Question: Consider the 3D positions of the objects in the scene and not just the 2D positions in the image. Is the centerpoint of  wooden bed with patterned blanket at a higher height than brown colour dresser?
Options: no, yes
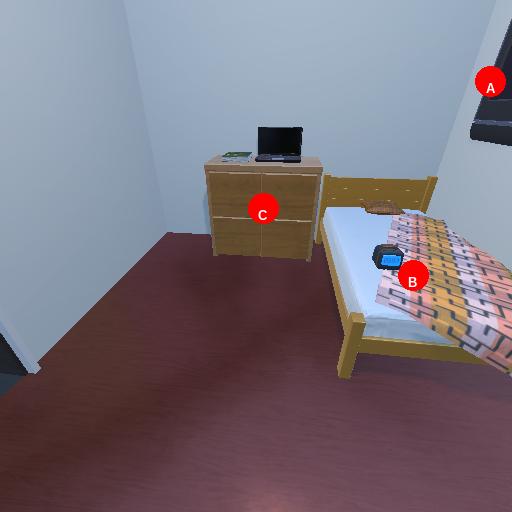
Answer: no